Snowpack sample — Buffalo Mountain, Silverthorne, Colorado, USA (1/25/25, 10:11 AM MST)
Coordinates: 39.6222, -106.1139
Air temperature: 22 °F
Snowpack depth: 110 cm
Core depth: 20 cm
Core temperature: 48.2 °F
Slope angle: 12°, slope face: 102°
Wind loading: high
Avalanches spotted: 0
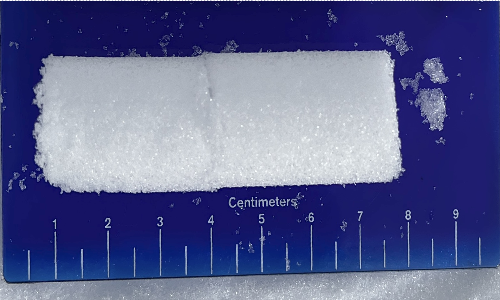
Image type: core
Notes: No avalanches nearby, collected on the outskirts of a fire break 15 meters from the treeline, on way to Buffalo and Red Mountain